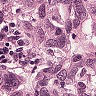
Metastatic tissue present: yes